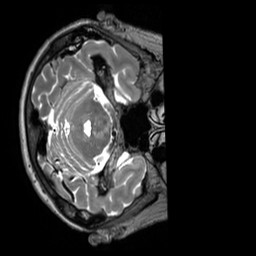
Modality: T2w
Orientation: axial
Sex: female
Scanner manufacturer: siemens
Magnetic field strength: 3 T
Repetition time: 3.2 s
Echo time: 0.409 s